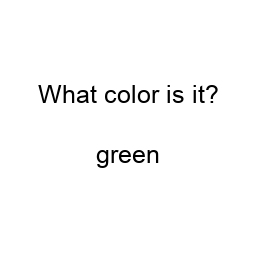
Color: black
Color name shown: green
Background color: white
Question text color: black